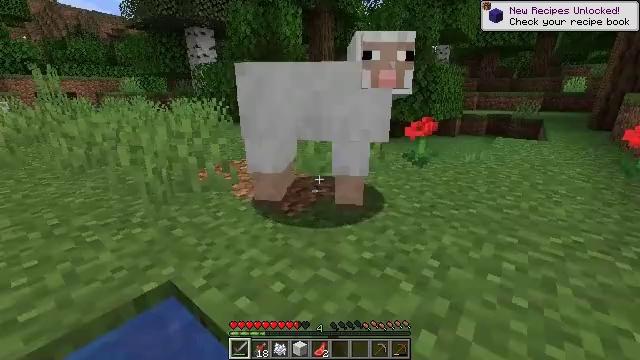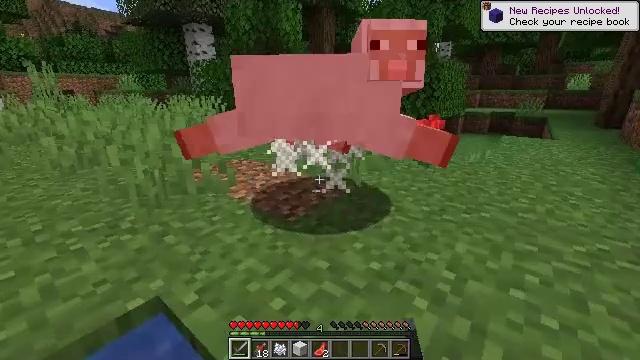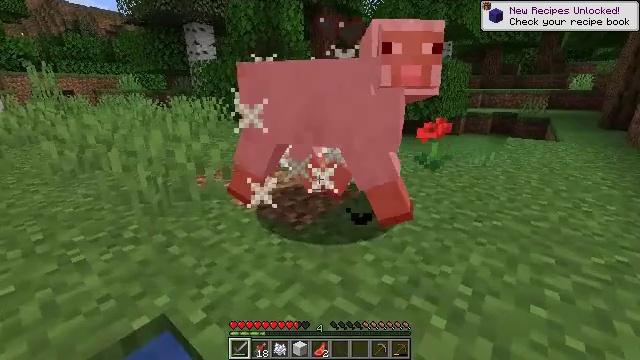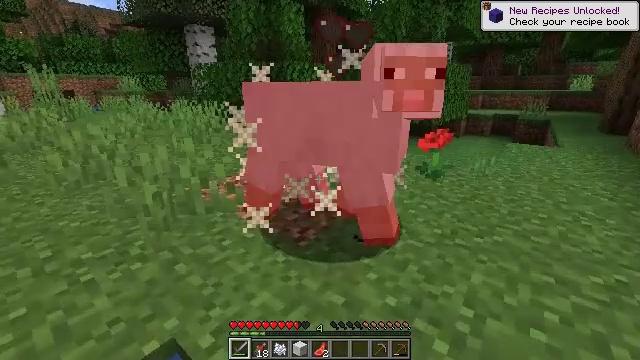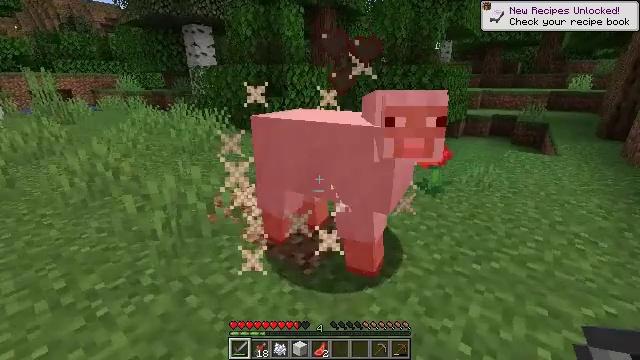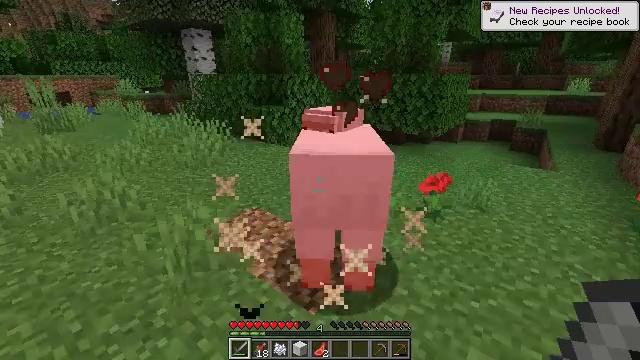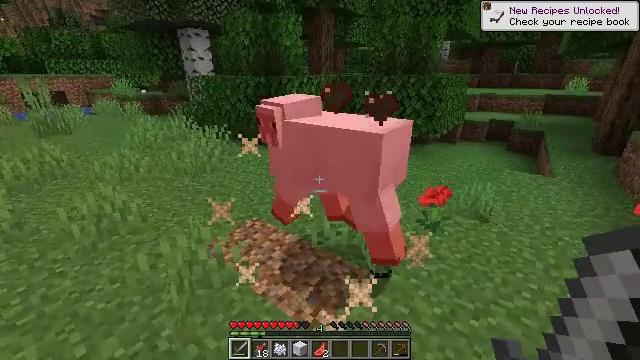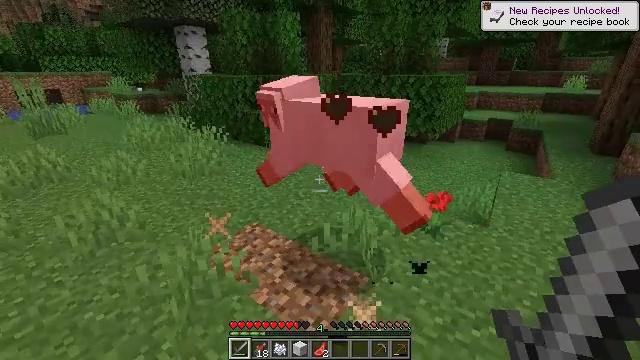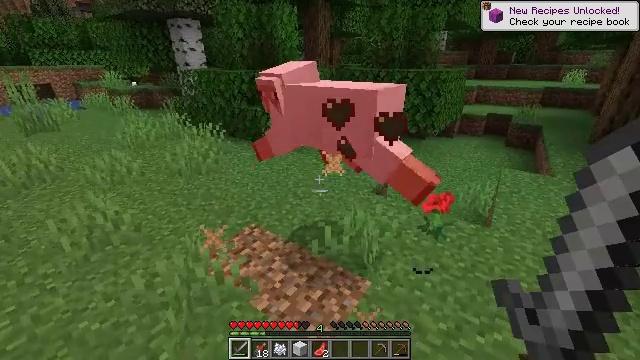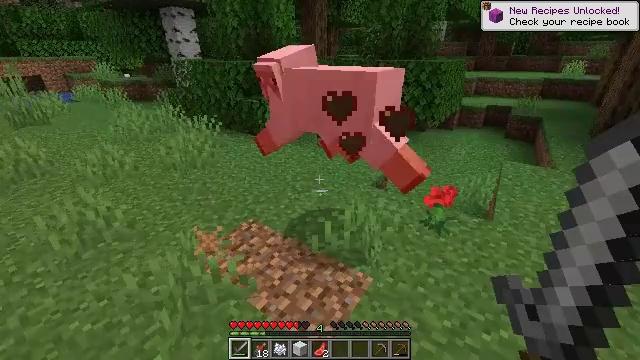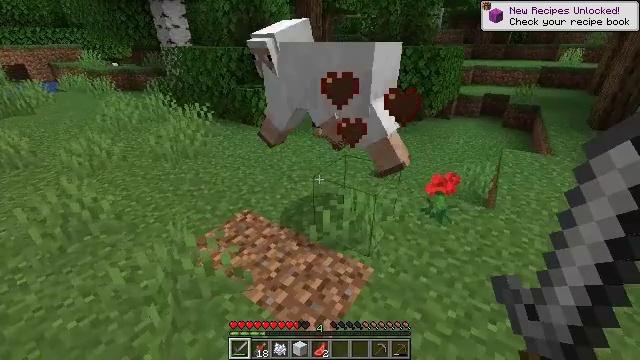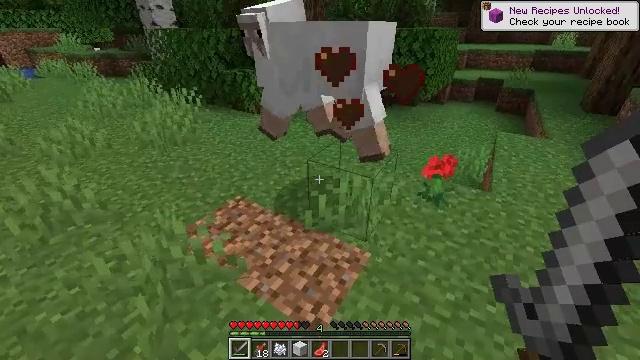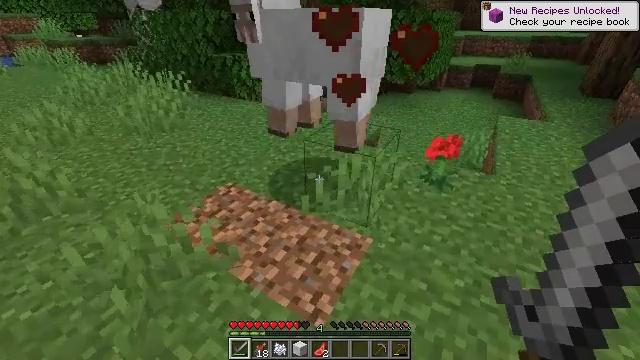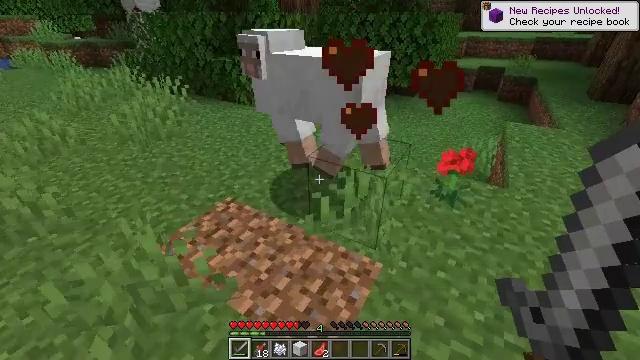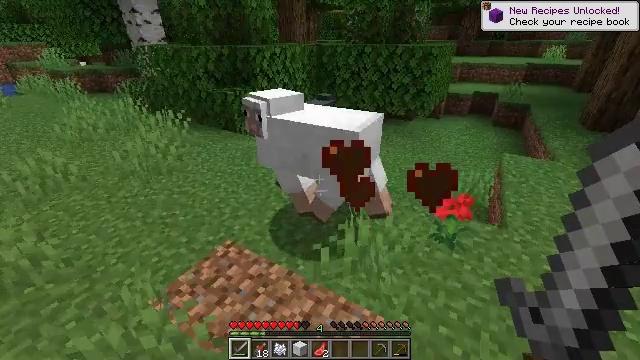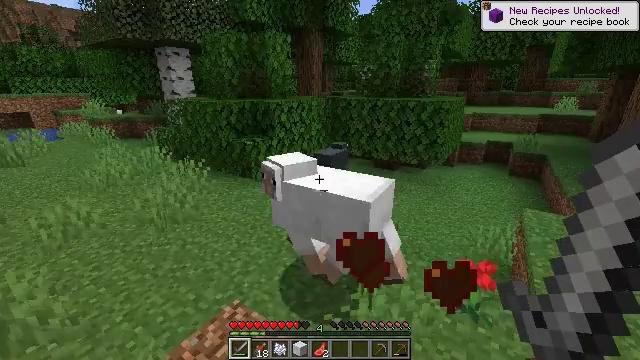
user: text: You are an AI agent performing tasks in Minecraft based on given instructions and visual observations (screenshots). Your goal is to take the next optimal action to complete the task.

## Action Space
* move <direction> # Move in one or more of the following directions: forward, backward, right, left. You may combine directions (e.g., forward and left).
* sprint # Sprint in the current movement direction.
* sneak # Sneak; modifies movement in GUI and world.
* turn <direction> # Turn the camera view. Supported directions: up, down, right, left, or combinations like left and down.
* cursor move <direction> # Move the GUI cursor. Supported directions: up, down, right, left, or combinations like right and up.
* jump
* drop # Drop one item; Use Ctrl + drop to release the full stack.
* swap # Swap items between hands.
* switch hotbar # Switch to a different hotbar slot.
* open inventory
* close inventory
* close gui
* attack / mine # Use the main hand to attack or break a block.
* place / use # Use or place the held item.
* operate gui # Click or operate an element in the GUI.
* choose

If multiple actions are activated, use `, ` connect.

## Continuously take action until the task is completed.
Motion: motion action
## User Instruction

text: Combat the sheep.
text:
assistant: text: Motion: move forward, jump
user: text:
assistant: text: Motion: move forward, jump
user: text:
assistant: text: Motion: move forward, jump
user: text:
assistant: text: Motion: move forward, turn down, jump
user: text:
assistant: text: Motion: move forward, jump
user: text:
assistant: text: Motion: move forward, jump
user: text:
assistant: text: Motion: move forward, jump
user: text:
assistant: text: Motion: move forward, turn down, jump
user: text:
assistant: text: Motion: move forward, turn down, jump
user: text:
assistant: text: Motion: move forward, turn right and down, jump
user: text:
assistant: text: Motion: move forward, turn right and down, jump
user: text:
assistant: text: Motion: move forward, turn right and down, jump
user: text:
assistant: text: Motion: move forward, jump
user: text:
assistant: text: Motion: move forward, turn up, jump
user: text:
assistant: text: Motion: move forward, turn left and up, jump
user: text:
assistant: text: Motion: move forward, turn left, attack / mine, jump
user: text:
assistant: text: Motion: move forward, turn left, attack / mine, jump
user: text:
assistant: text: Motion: move forward, attack / mine
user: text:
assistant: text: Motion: move forward
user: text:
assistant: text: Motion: move forward, turn down
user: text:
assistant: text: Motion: move forward, turn right and down
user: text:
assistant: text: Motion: move forward, turn down
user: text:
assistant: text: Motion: move forward, turn right and down
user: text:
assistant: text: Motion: move forward, turn down
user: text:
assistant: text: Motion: move forward
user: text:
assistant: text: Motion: move forward
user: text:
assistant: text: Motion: move forward, attack / mine
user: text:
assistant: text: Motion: attack / mine
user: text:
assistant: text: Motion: attack / mine
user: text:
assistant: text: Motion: no_op